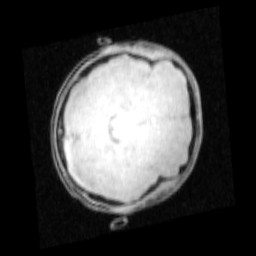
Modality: PDw
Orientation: axial
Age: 16
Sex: male
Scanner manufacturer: siemens
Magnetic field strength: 3 T
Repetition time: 0.25 s
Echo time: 0.00103 s